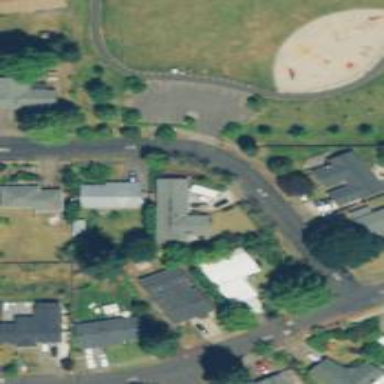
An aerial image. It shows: Residential road with sidewalk on the left side.